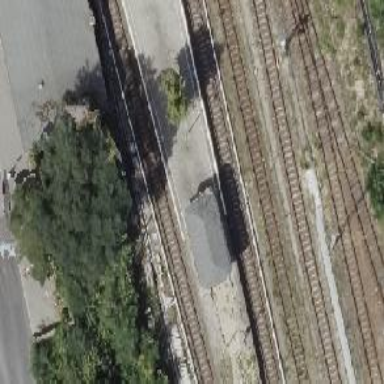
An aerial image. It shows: Railway signal.